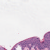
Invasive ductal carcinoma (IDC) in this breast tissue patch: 0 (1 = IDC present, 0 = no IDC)